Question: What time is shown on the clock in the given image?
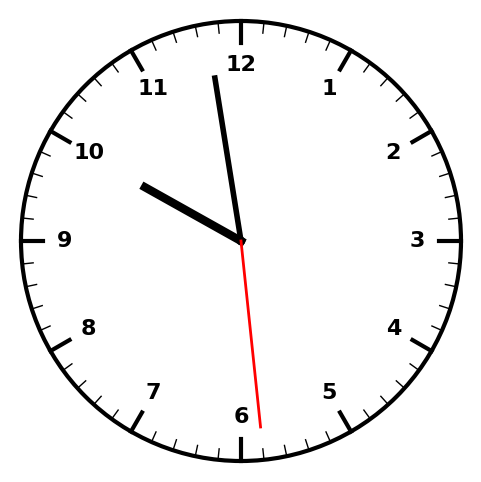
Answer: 09:58:29